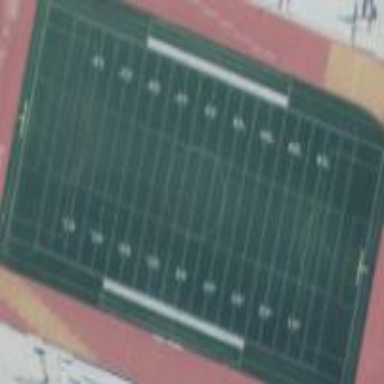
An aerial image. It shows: American football pitch with artificial turf surface for leisure land.